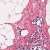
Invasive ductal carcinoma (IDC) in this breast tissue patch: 1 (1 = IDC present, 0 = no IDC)